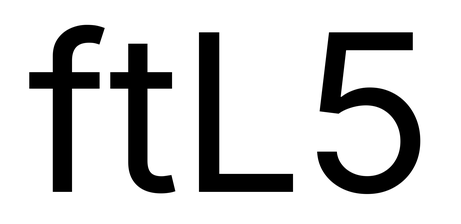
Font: Inter_Regular